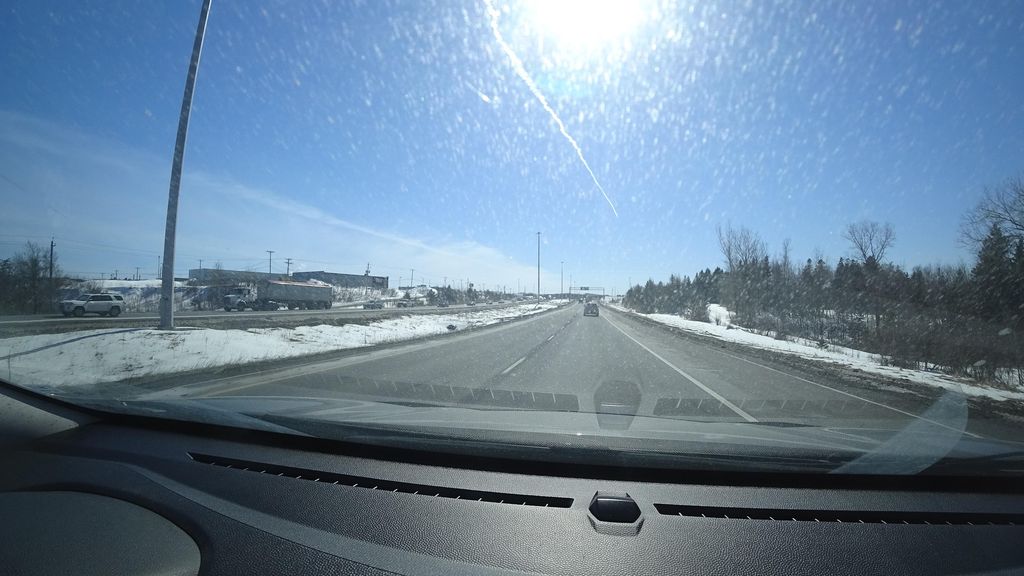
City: quebec_city